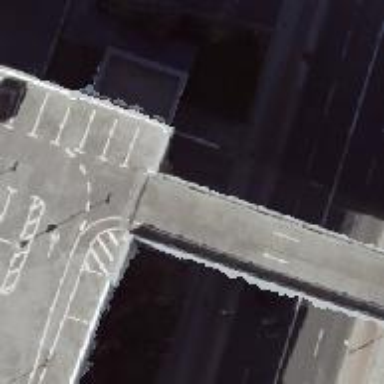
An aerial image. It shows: Entrance to multi-storey parking facility.